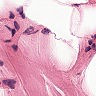
Metastatic tissue present: no